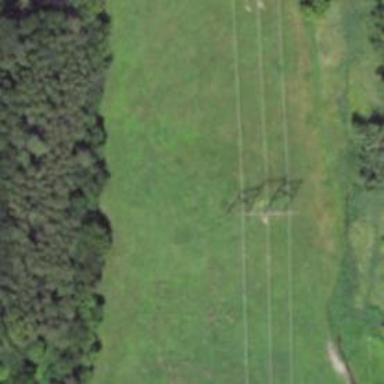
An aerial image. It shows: H-frame power tower design.